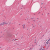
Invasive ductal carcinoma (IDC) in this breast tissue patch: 0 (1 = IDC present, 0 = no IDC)